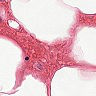
Metastatic tissue present: no